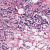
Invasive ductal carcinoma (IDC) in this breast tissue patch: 1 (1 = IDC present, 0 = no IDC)